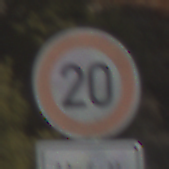
Verkehrszeichen: Geschwindigkeit20
Zusatzzeichen unten: HinweiseAufGefahrenDurchVerbaleAngabe8
Umgebung: Outdoor, Nature
Tageszeit: Midday
Wetter: PartlyCloudy
Licht: Natural
Jahreszeit: NotSpecified
Kontrast: HighContrast